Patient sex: F
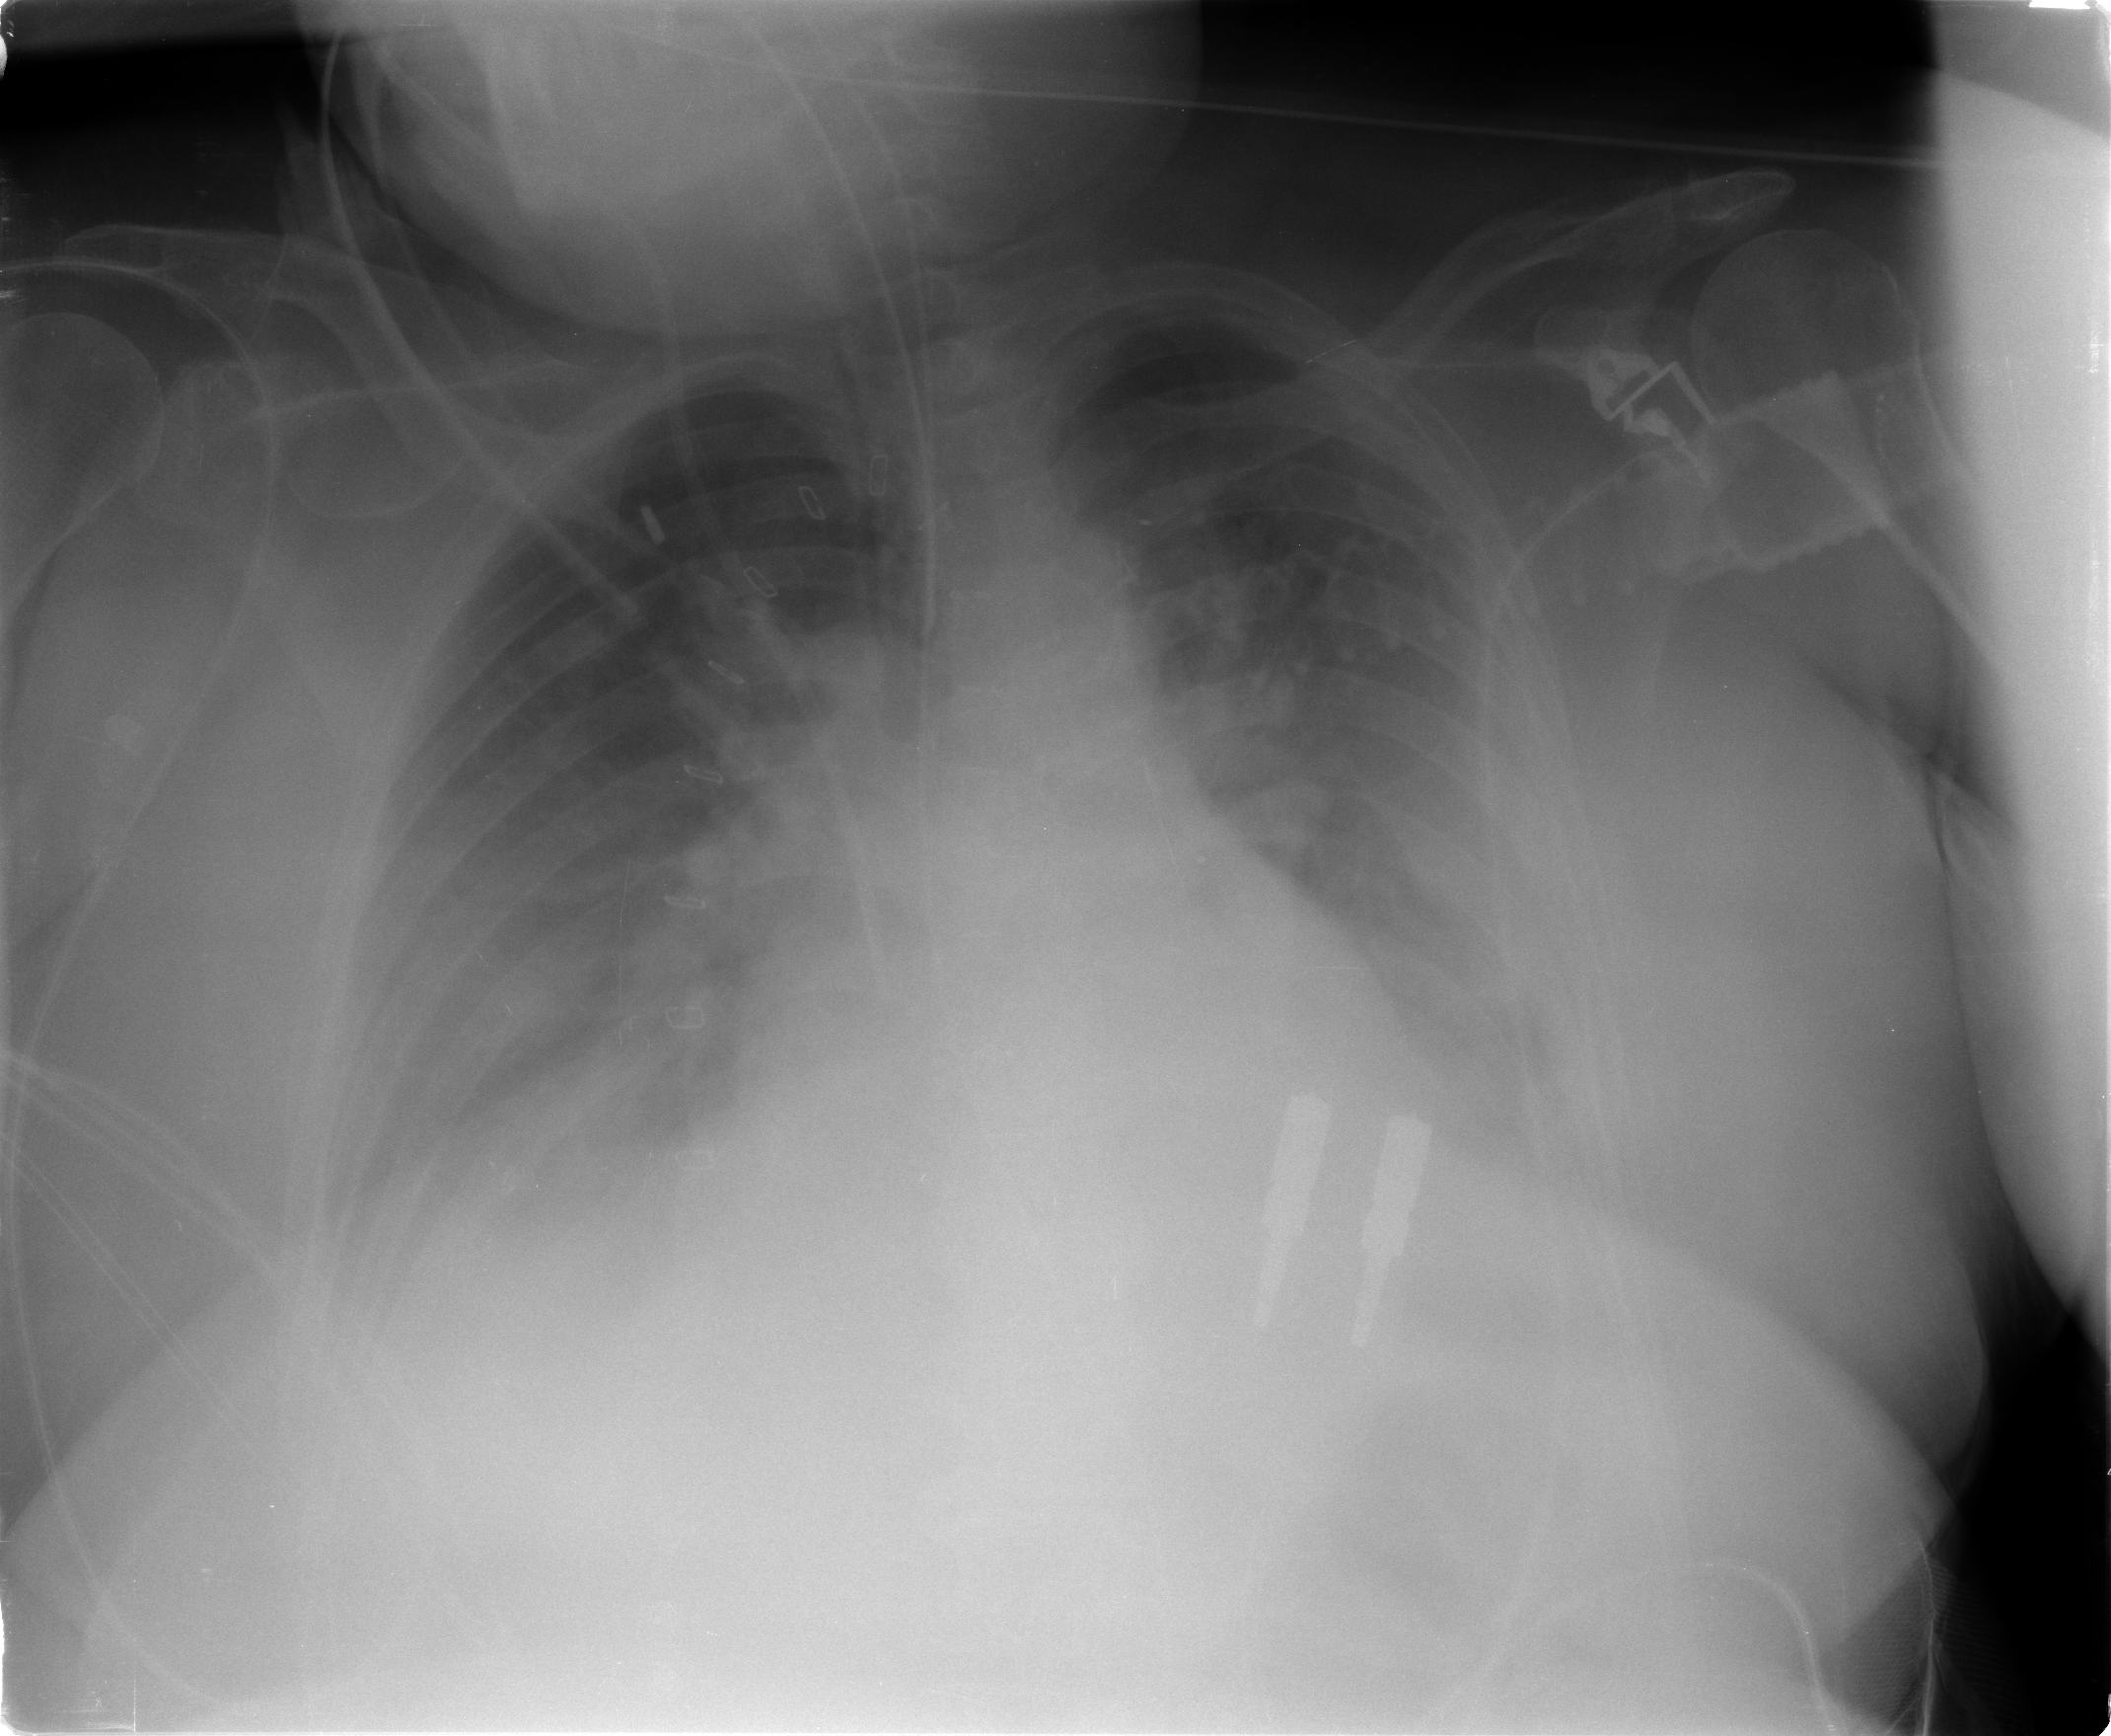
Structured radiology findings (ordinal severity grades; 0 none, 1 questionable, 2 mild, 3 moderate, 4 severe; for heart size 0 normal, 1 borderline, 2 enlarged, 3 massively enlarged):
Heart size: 2
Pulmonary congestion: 2
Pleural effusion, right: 3
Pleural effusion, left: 3
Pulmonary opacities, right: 1
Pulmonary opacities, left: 2
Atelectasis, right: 3
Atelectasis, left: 3